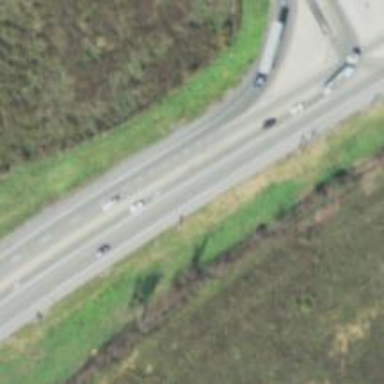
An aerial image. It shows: Asphalt trunk highway classified as expressway.